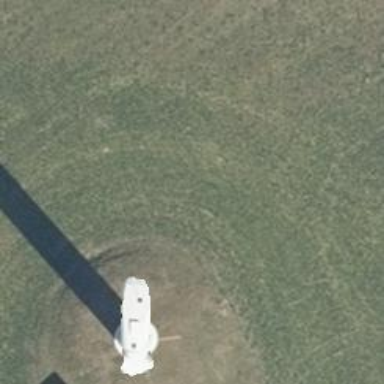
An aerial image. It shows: Wind generator using wind turbines of horizontal axis.